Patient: sex M, age 53
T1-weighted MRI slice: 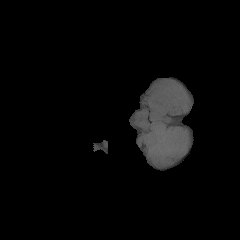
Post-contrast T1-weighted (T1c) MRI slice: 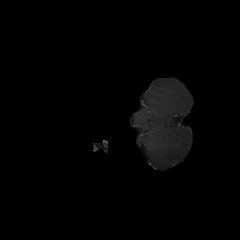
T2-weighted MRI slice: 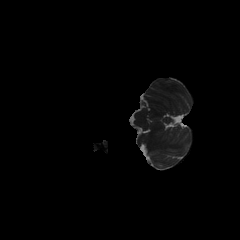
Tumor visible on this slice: no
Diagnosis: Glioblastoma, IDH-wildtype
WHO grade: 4